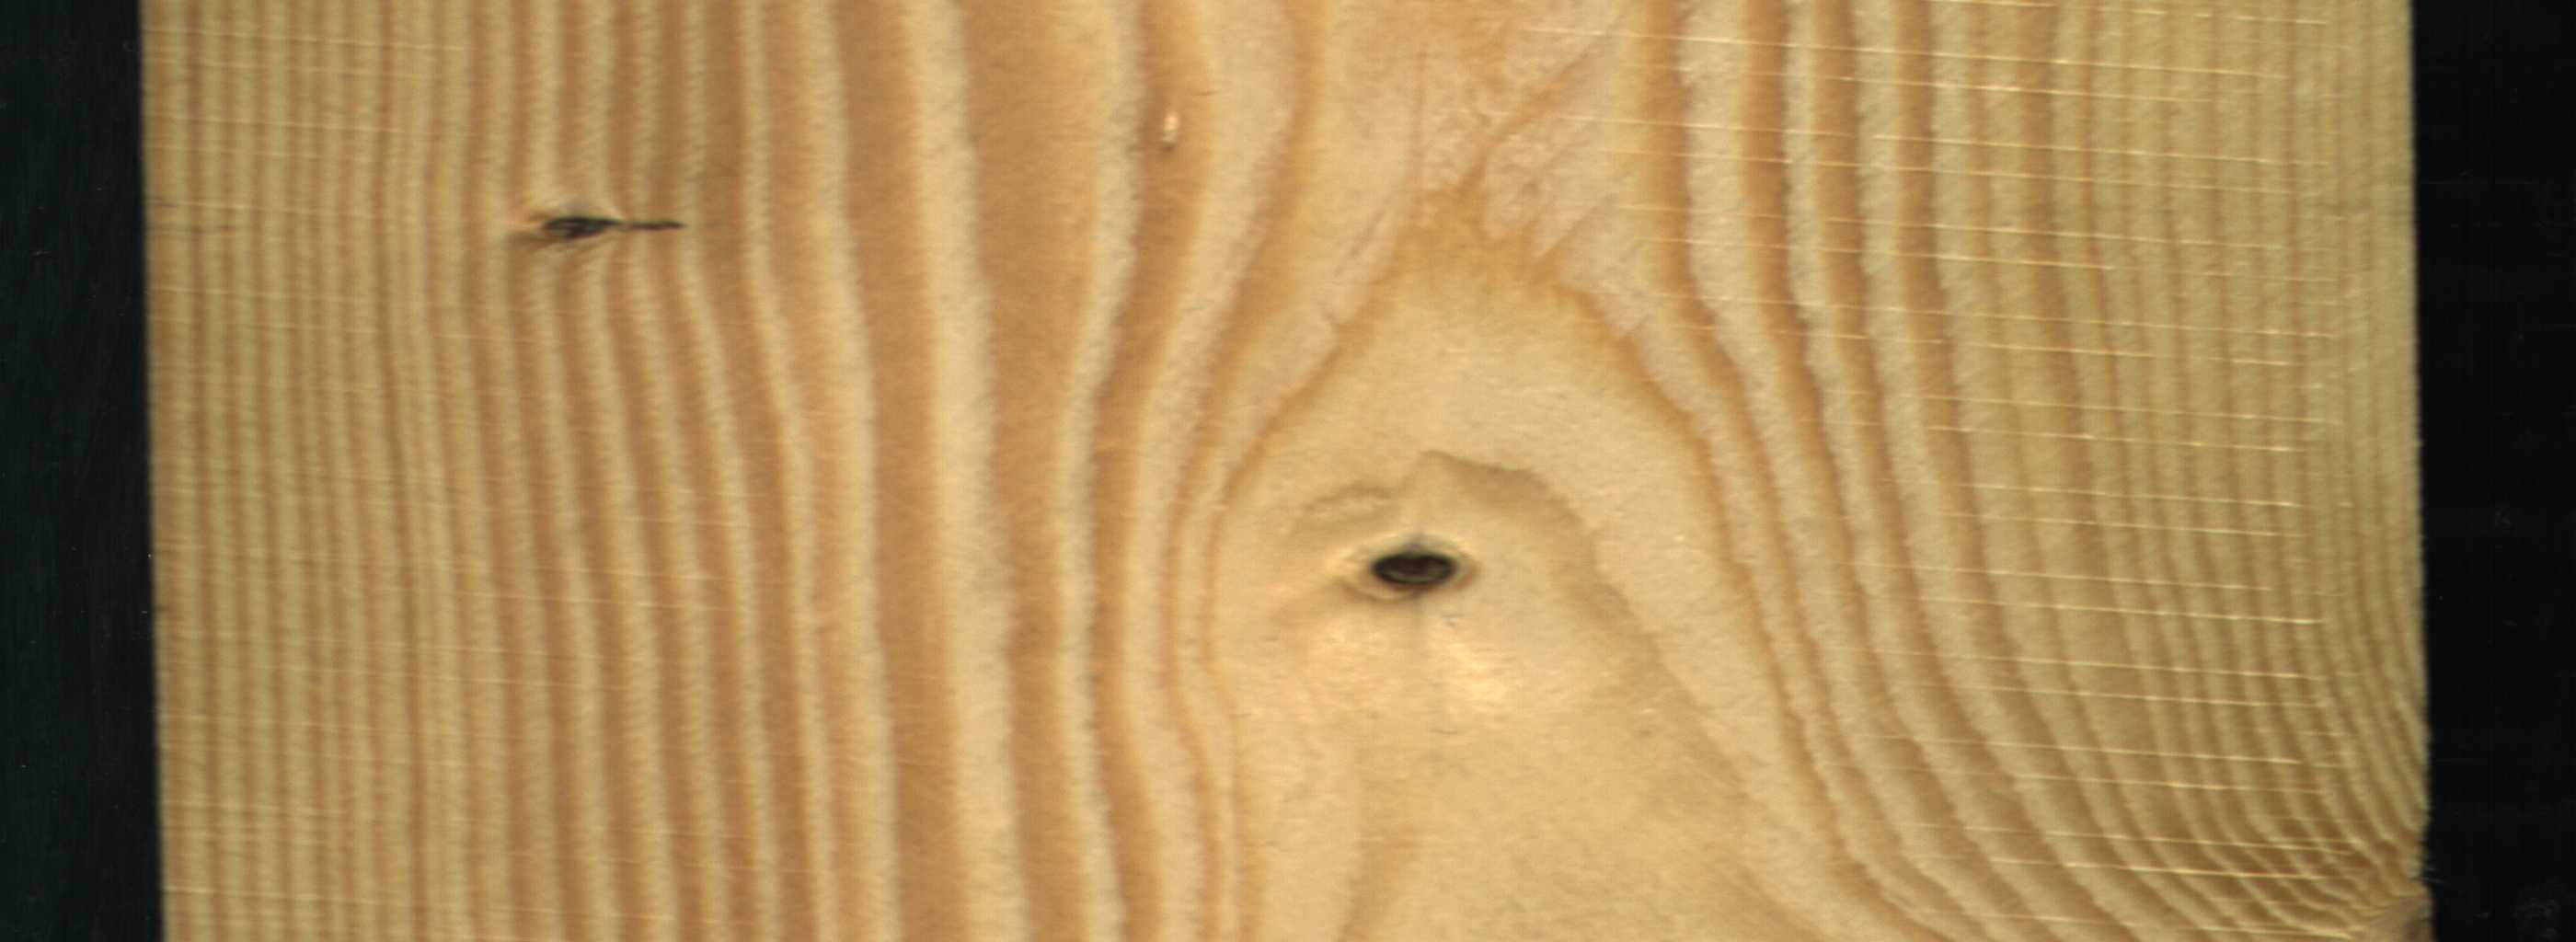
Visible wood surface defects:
Dead_Knot
Dead_Knot